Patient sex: F
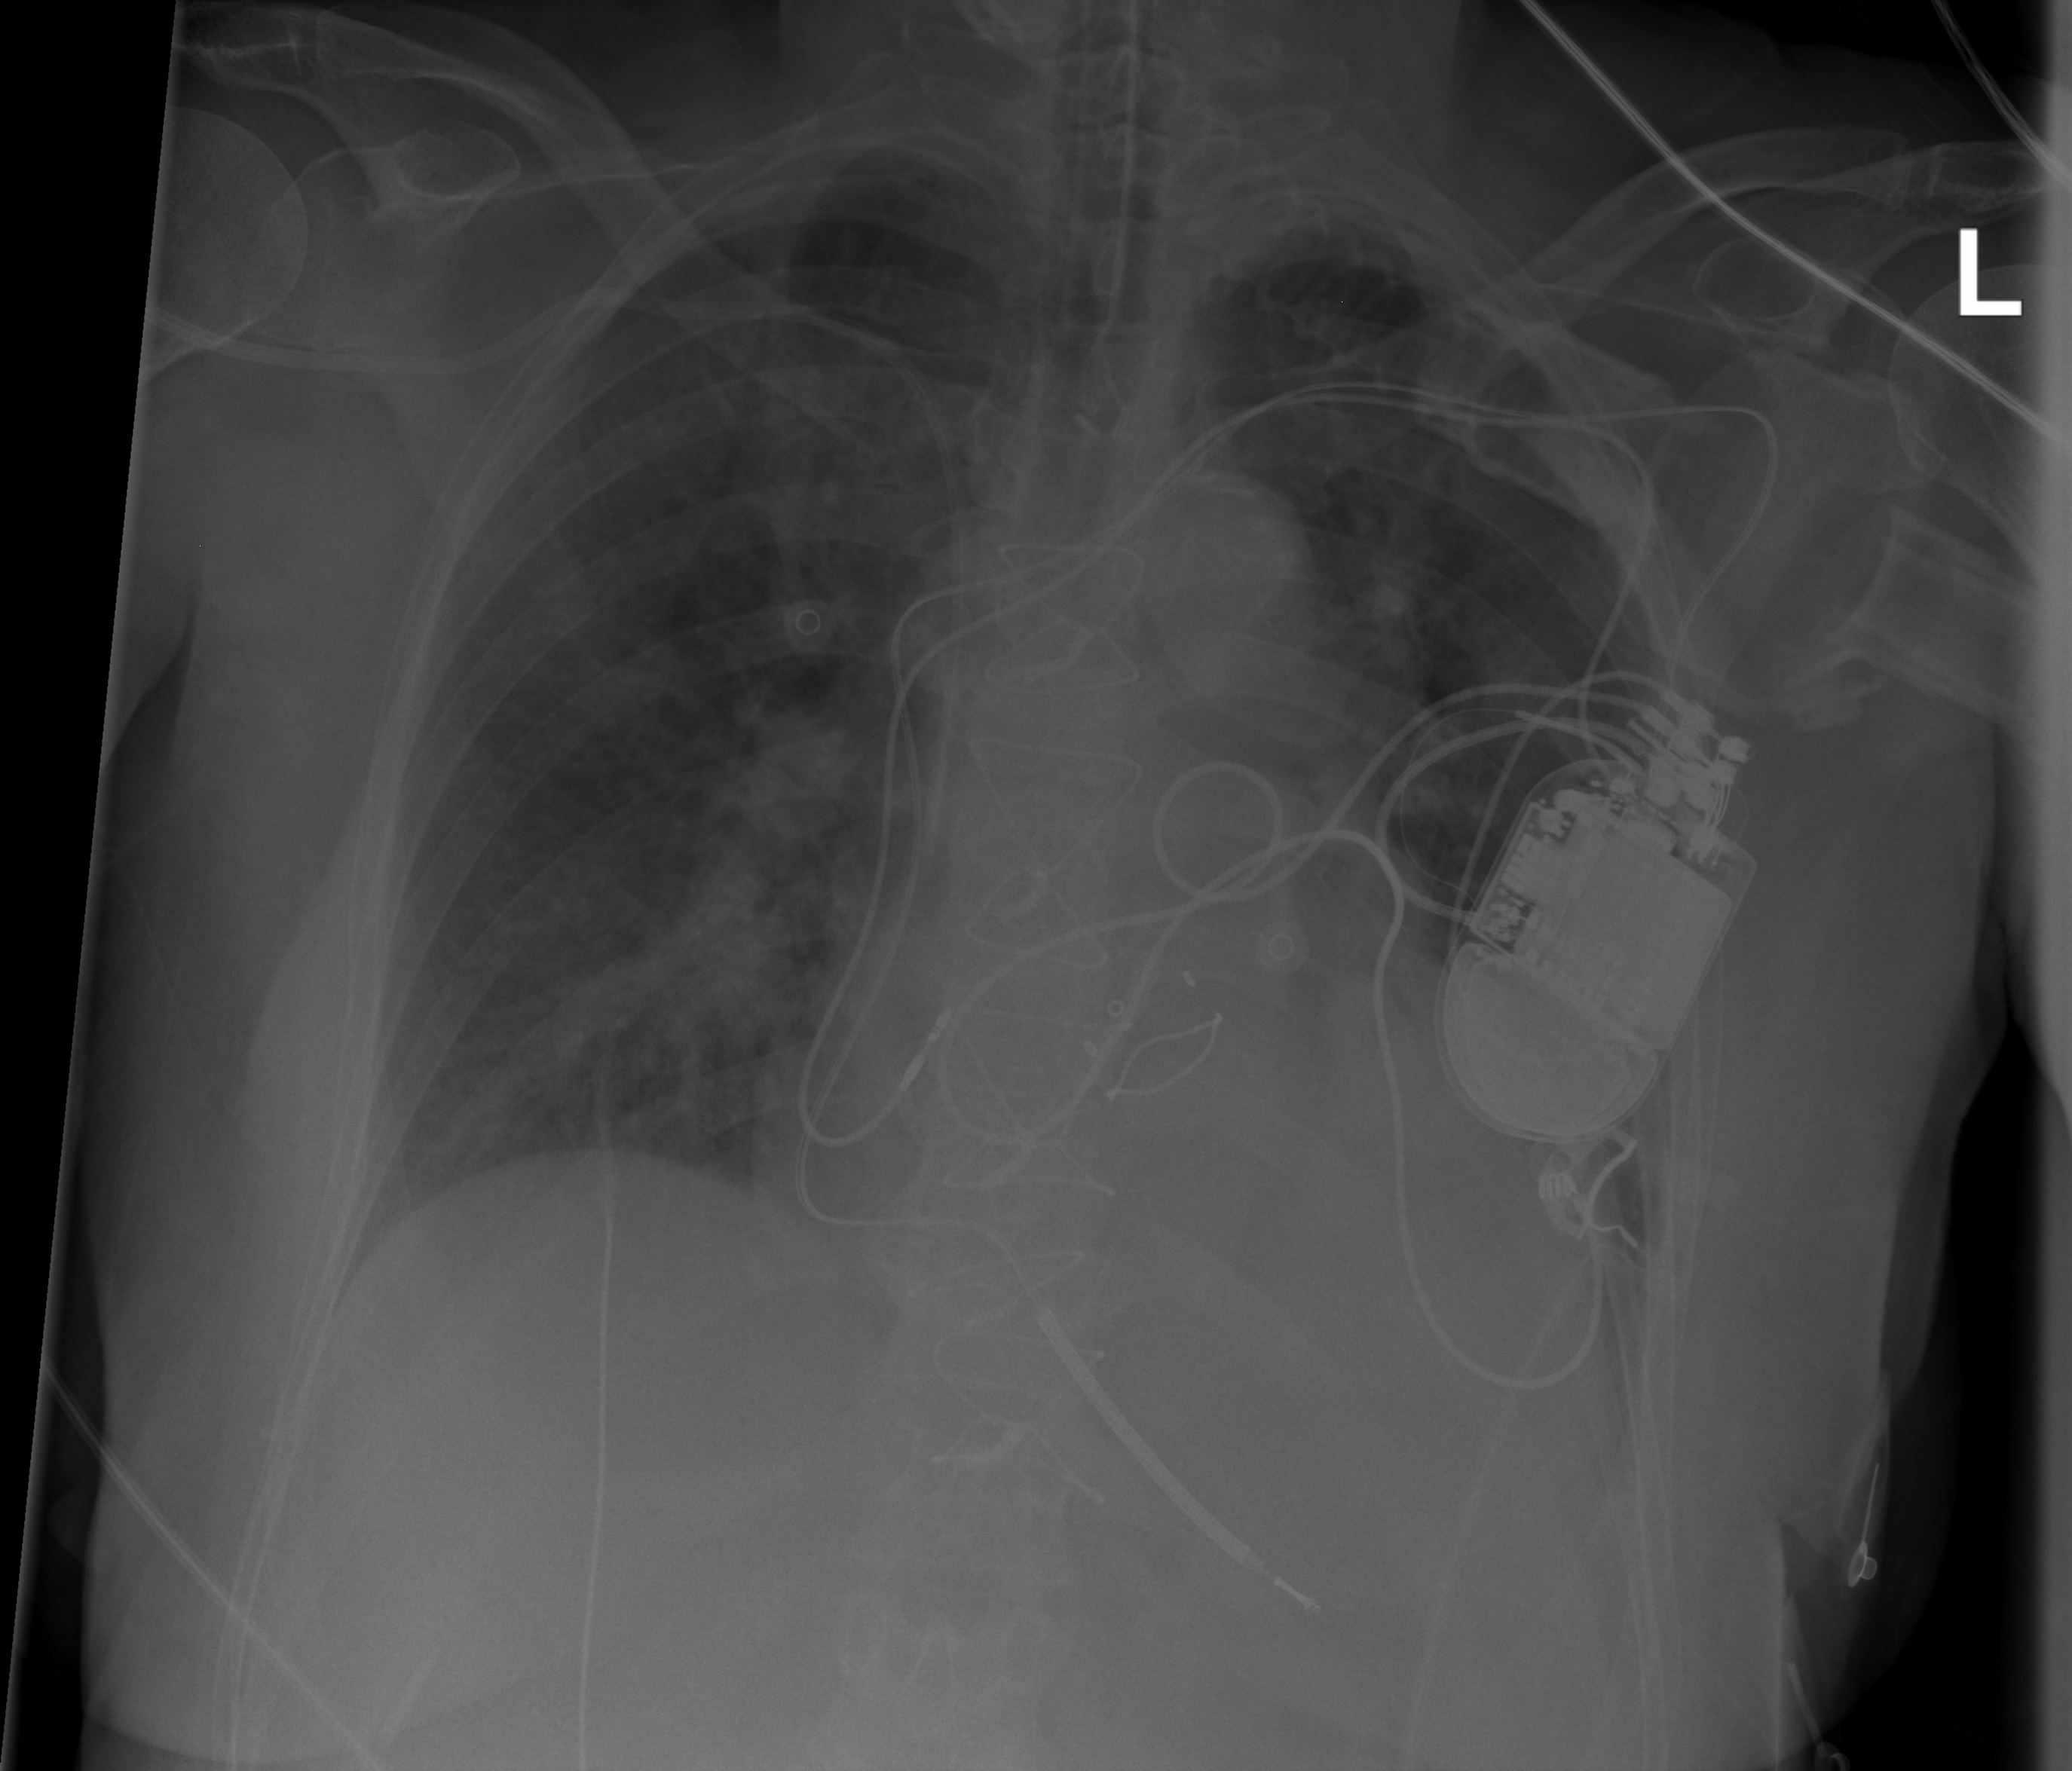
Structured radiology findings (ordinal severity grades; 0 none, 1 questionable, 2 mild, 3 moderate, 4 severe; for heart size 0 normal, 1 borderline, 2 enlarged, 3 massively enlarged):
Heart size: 2
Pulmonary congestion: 2
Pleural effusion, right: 1
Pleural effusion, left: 2
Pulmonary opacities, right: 2
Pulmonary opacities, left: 0
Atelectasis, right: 0
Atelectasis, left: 2